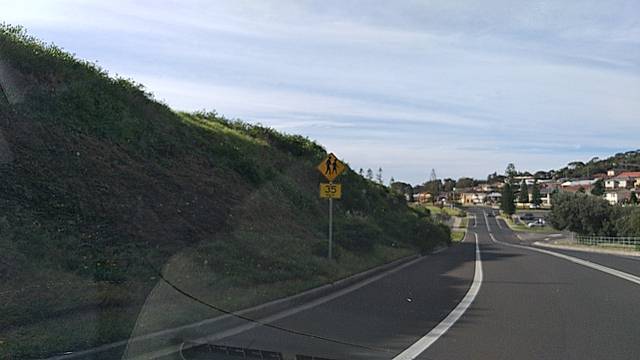
Region: Australia
Coordinates: -34.492, 150.909